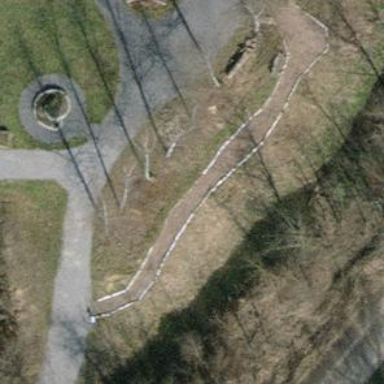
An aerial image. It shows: Path with surface of woodchips.